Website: macys
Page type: receipt
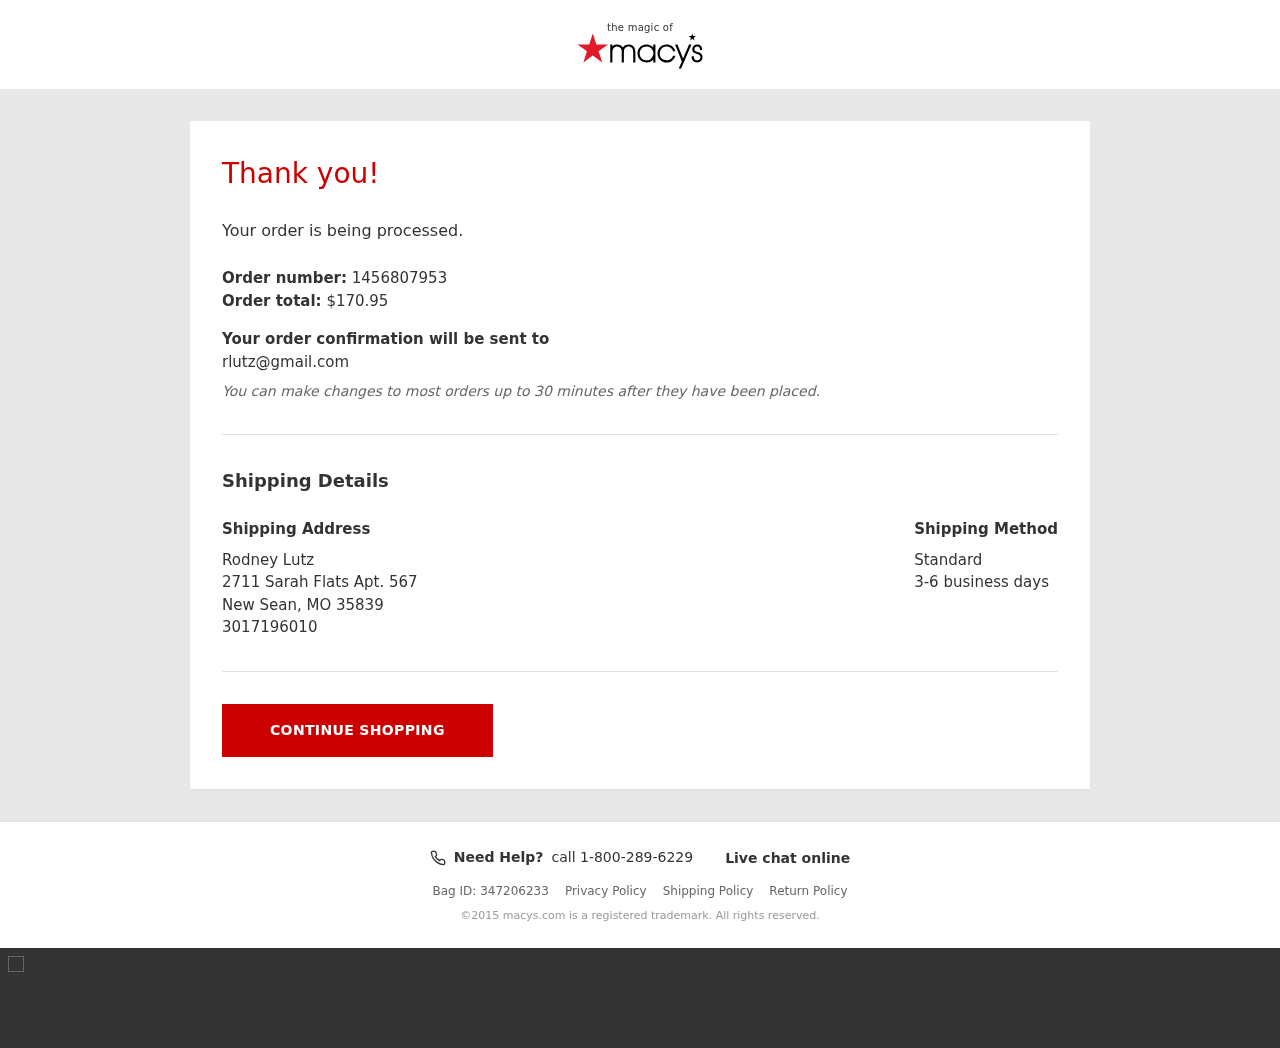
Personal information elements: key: PII_CITY_STATE_ZIP
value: New Sean, MO 35839
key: PII_EMAIL
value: rlutz@gmail.com
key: PII_FULLNAME
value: Rodney Lutz
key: PII_PHONE
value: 3017196010
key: PII_STREET
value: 2711 Sarah Flats Apt. 567
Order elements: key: ORDER_ID
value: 1456807953
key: ORDER_TOTAL
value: $170.95